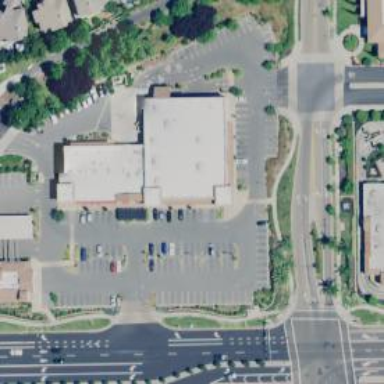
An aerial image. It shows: Pharmacy providing healthcare services.